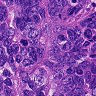
Metastatic tissue present: yes